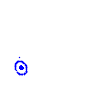
Particle: electron